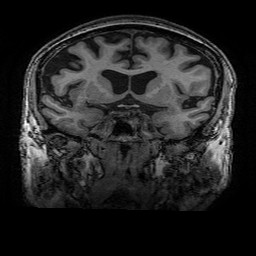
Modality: T1w
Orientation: sagittal
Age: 78
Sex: female
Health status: healthy
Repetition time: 2.53 s
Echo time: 0.0034 s